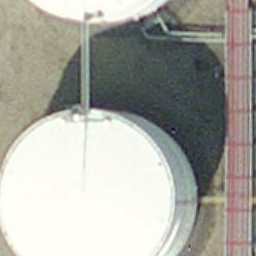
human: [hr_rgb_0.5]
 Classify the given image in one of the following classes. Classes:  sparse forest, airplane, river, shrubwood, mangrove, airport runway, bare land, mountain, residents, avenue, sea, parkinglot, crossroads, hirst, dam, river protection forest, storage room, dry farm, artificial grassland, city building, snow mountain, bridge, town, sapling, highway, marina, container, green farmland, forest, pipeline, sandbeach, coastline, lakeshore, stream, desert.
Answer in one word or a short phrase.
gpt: storage room